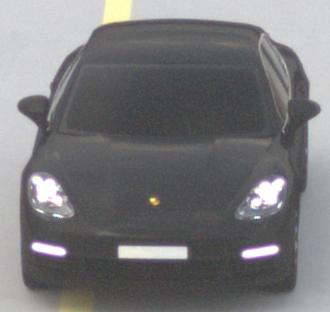
Make: Porsche
Model: Panamera
Detailed model: Panamera (971)
Model produced from: 2016/11
Model produced until: 2018/08
Doors: 5
Color: black
Road condition: dry road
Daytime: midday
Contrast: low contrast